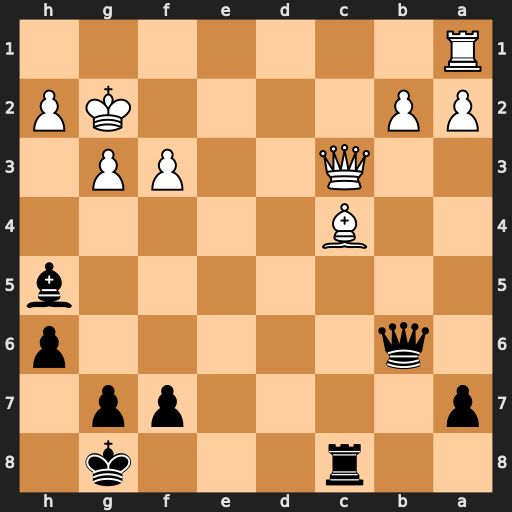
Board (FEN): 2r3k1/p4pp1/1q5p/7b/2B5/2Q2PP1/PP4KP/R7
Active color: b
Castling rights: -
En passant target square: -
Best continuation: Rxc4 Qxc4 Qxb2+ Kh3 Qxa1